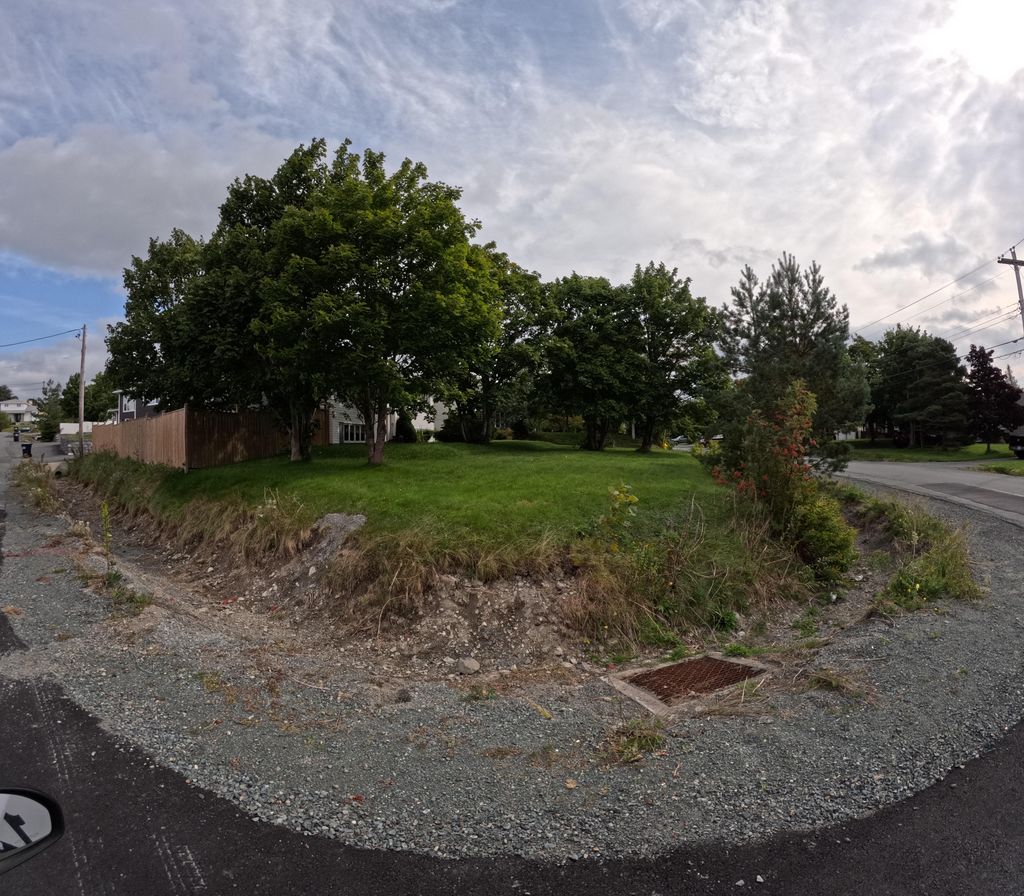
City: st_johns